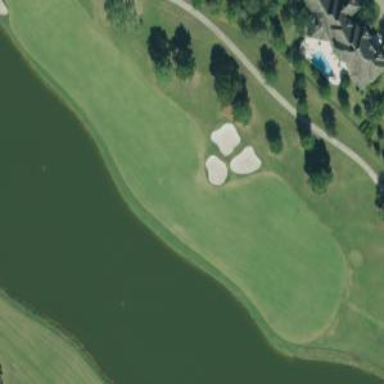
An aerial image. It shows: Golf hole.